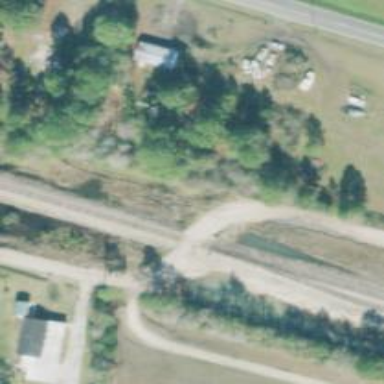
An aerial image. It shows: Uncontrolled level crossing on the railway.